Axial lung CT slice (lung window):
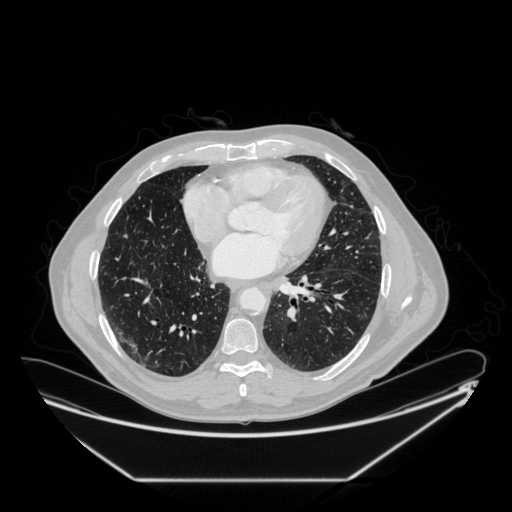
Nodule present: no